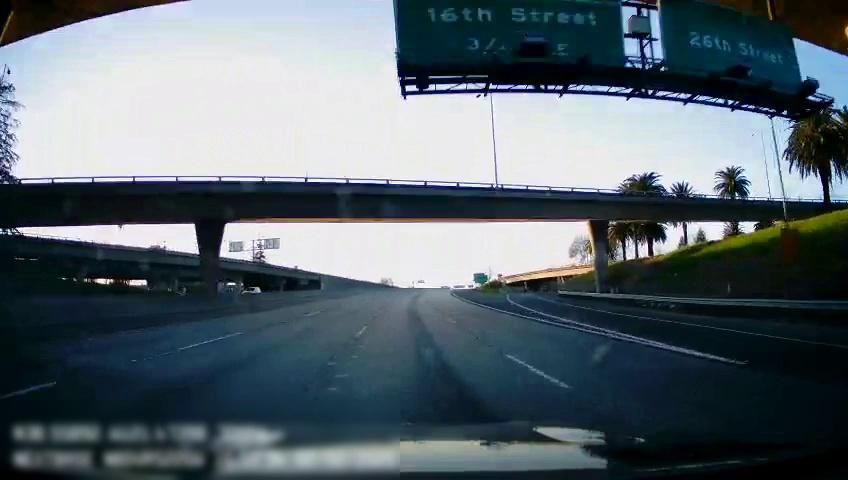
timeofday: Day
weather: Sunny
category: Drivable Space
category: Vehicles | Car
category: Lanes | Current Lane
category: Lanes | Current Lane
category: Lanes | Alternate Lane
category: Lanes | Alternate Lane
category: Lanes | Alternate Lane
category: Lanes | Alternate Lane
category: Traffic | Signs
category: Traffic | Signs
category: Traffic | Signs
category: Traffic | Signs